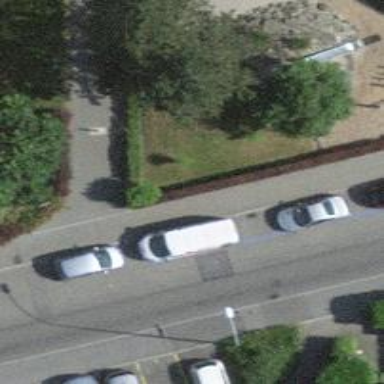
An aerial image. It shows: Hedge acting as barrier.